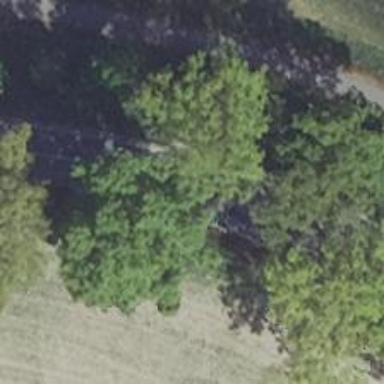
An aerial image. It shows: Row of deciduous broadleaved trees.